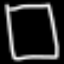
Label: square